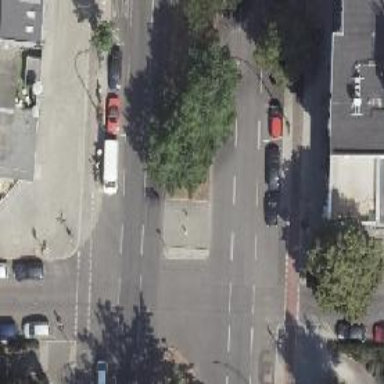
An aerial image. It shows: Unmarked crossing on the road.